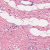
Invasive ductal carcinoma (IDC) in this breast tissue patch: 0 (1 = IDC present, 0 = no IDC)